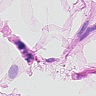
Metastatic tissue present: no